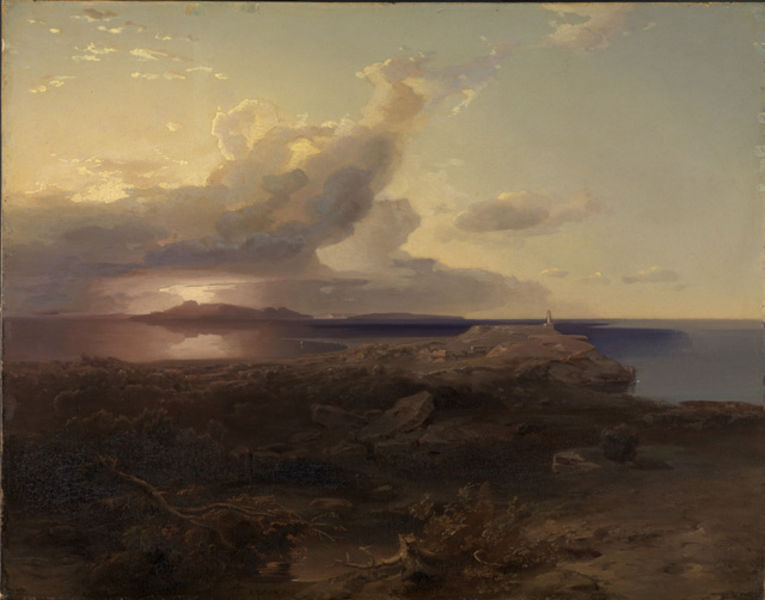
Titel: Die Insel Ägina mit den Ruinen des Hekatetempels
Künstler: Carl Rottmann
Standort: Karlsruhe
Institution: Staatliche Kunsthalle Karlsruhe
Schlagwörter: baum, berg, blau, blätter, dunkel, felsen, gemälde, gewitter, himmel, laub, meer, schatten, wasser, wolken, baumstämme, bäume, gelb, grün, impressionismus, landschaft, sand, see, stadt, ufer, äste, abend, braun, frankreich, grau, hell, hintergrund, holz, licht, nacht, weiss, zeichnung, ausblick, blick, gebäude, haus, rot, weg, wolke, beige, richter, mensch, stein, steine, spiegel, öl, ast, baumstamm, dämmerung, ebene, erde, feld, ferne, horizont, häuser, hügel, natur, sonnenaufgang, spiegelung, stamm, weite, wind, zweige, busch, büsche, einsam, gebüsch, gewässer, sonne, sträucher, boden, insel, land, dunkelheit, gold, realismus, pflanzen, england, rosa, schön, tal, wald, kamin, turm, hellblau, küste, orang, schiff, strand, ruhe, düster, italien, steinig, berge, farben, fels, gebirge, hang, klippen, leere, lila, sonnenuntergang, violett, landschaftsmalerei, geröll, idylle, oliv, friedrich, romantik, ölgemälde, brandung, luft, sturm, untergang, vorsprung, wetter, duktus, dunkelblau, impressionistisch, monet, manet, melancholie, melancholisch, aufgang, stimmung, abendrot, abendstimmung, bucht, leuchten, reflexion, klippe, ozean, panorama, tusche, vulkan, wurzel, leuchtturm, ödnis, frieden, landzunge, schein, runge, wurzeln, romantisch, karg, brauntöne, zunge, morgenrot, fall, griechenland, reflektion, zwielicht, wolkne, tempel, balu, gestrüpp, nordsee, golden, grü, david, bau, kitschig, reflektieren, baumruine, leuchturm, kliff, mee, meereslandschaft, strandgut, prärie, seenlandschaft, freiluft, horozont, schatteb, woklen, impressiv, blauz, unwirtlich, kap, casper, wolkenverhangen, fohr, wonne, cloud, feuerturm, leuctturm, kurvatur, ödelandschaft, stronad, spielgeung, gopfel, ruhe nach sturm, untergehende sonne, landsend, schawasser, buhhh